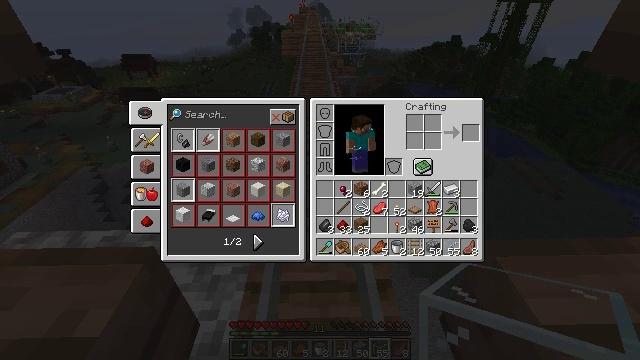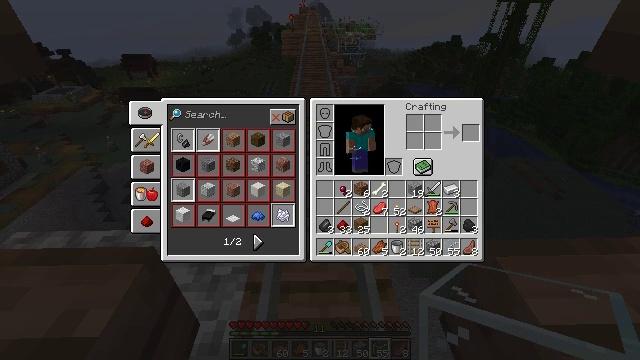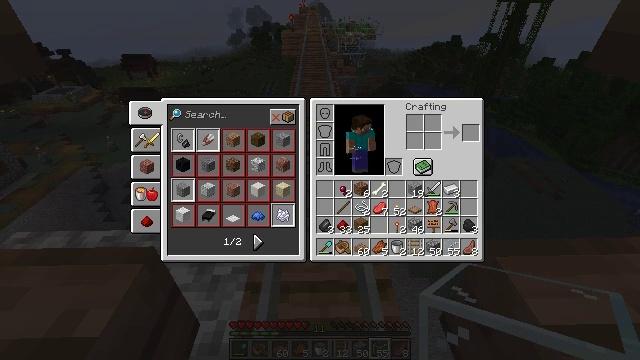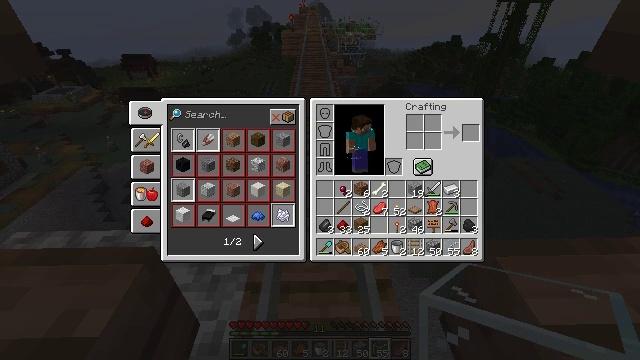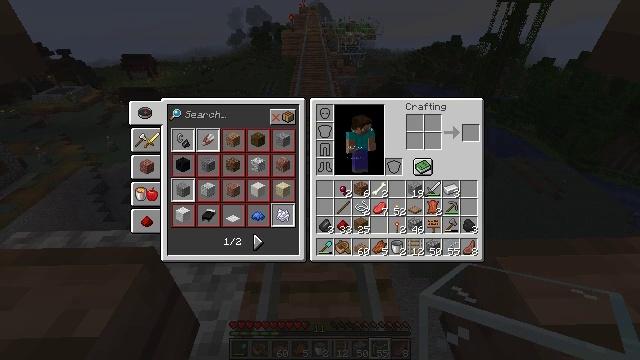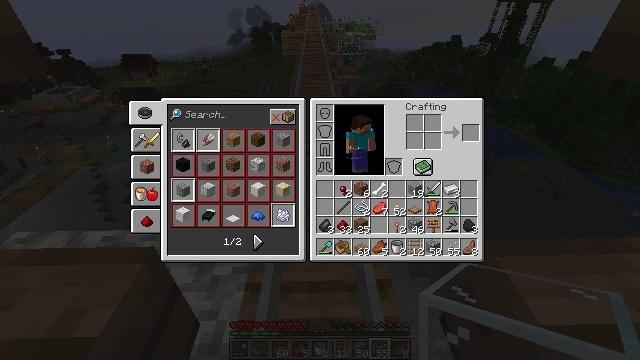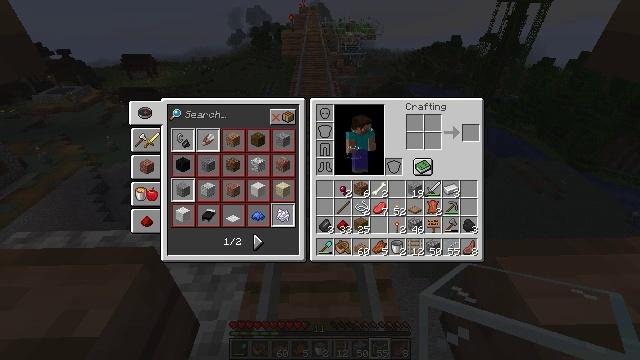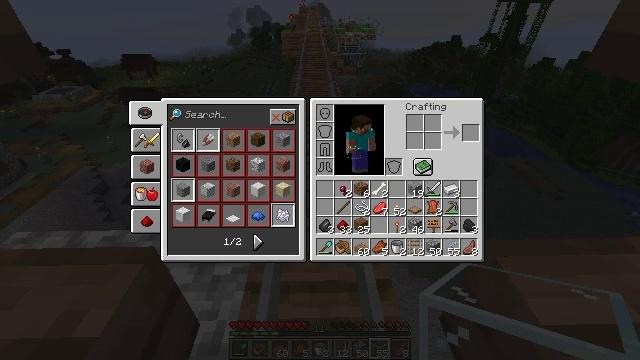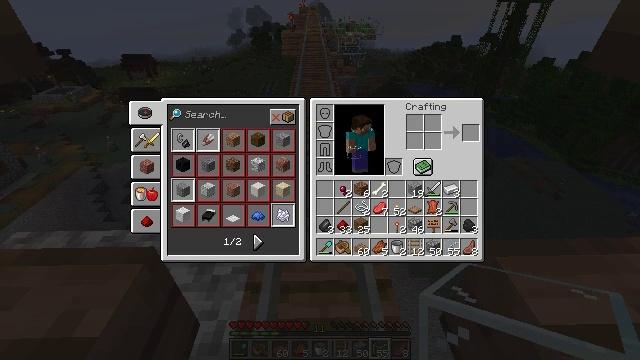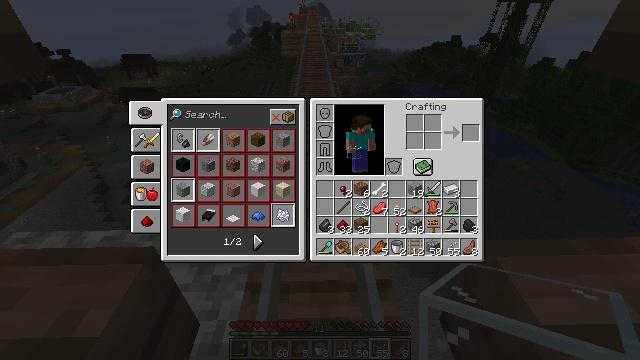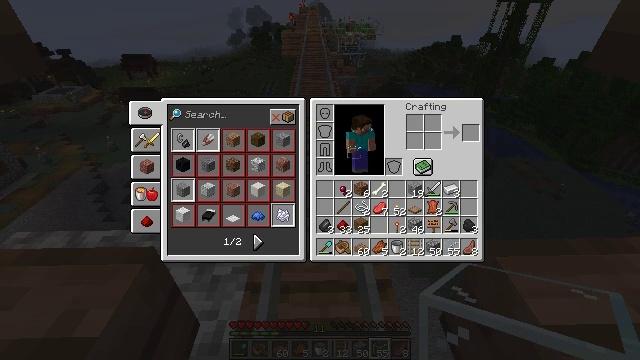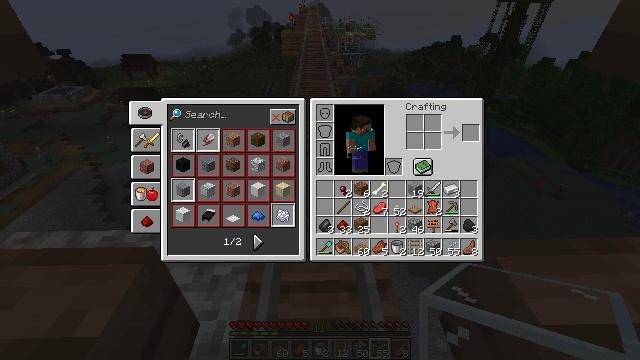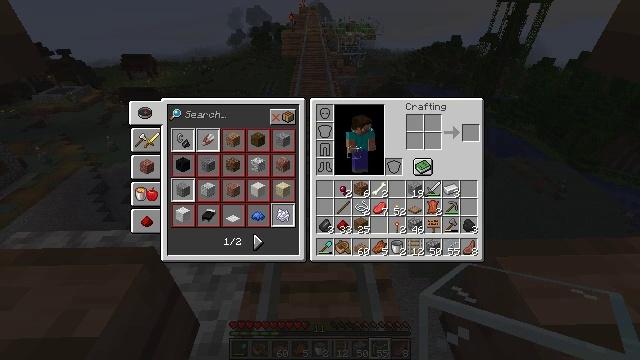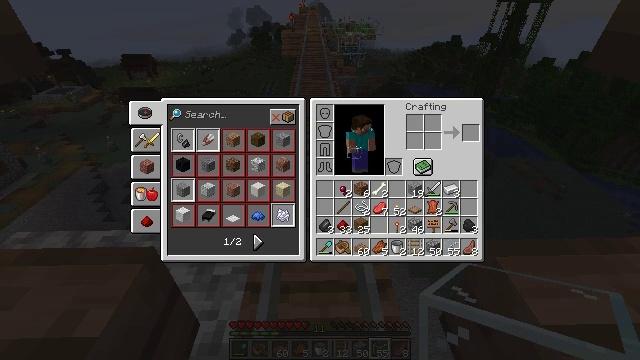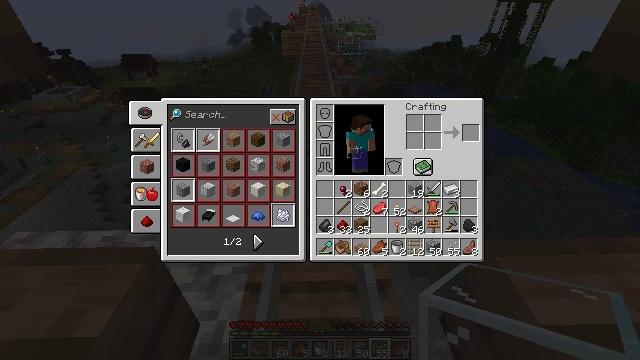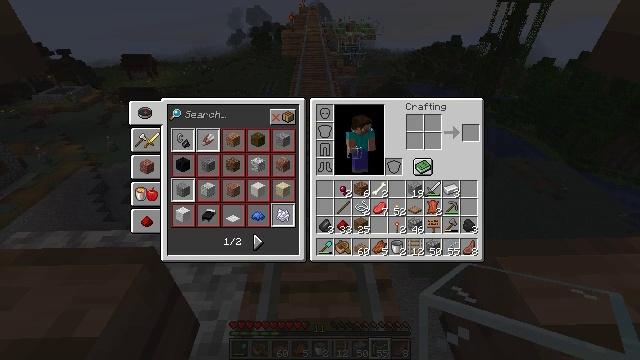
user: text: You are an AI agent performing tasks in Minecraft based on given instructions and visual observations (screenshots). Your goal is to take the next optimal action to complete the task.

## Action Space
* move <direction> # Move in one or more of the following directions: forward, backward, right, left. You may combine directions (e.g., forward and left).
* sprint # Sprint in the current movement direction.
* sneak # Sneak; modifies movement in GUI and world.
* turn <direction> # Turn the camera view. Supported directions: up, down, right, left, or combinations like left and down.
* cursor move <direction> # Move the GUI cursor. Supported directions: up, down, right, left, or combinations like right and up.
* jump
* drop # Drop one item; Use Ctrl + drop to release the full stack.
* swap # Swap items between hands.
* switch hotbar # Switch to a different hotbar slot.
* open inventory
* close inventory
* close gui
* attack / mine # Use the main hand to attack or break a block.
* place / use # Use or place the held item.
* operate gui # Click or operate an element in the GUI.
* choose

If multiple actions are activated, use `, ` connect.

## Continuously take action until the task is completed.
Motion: motion action
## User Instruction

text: Remove the glass to use the space.
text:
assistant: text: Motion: no_op
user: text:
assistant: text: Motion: no_op
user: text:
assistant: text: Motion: no_op
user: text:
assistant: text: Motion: no_op
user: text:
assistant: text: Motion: no_op
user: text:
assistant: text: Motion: no_op
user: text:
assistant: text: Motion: no_op
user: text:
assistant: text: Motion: no_op
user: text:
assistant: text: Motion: no_op
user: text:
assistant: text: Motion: no_op
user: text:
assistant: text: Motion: no_op
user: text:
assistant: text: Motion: no_op
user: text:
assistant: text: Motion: no_op
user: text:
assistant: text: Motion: no_op
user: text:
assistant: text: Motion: no_op
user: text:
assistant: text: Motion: no_op
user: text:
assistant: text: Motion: no_op
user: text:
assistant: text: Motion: no_op
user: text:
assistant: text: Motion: no_op
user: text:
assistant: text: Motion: no_op
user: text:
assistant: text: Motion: no_op
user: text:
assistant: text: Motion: no_op
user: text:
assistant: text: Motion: no_op
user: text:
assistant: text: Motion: no_op
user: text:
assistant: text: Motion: no_op
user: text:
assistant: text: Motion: no_op
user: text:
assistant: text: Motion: no_op
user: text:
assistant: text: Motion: no_op
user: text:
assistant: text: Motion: no_op
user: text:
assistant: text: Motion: no_op